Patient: sex F, age 38
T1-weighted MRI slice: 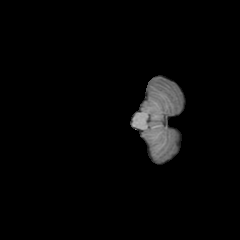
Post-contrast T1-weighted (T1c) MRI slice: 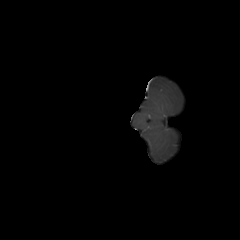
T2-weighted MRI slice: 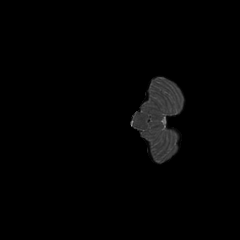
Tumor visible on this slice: no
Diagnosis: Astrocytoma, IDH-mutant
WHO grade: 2